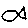
Label: fish